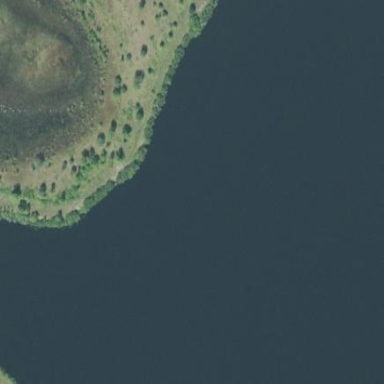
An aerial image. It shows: Serene lake.